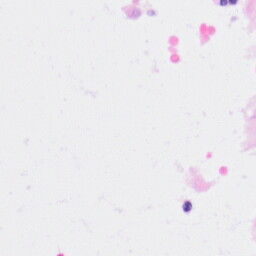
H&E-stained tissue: Kidney